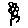
Label: flower